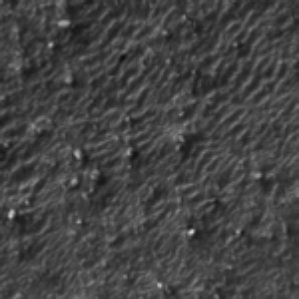
Label: frost